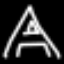
Label: The Eiffel Tower